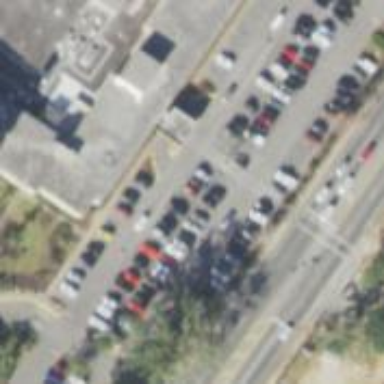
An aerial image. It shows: Parking space is available.